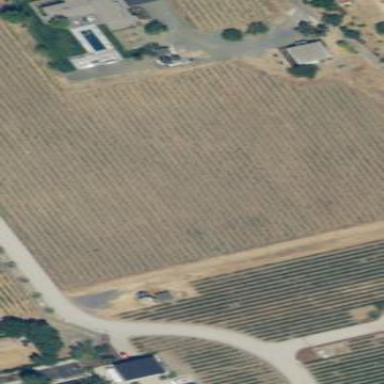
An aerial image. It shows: Vineyard with wine grapes as the crop.